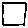
Label: square